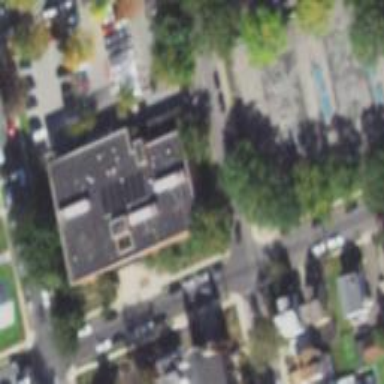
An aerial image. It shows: Healthcare clinic is depicted in the image.